Question: I have this database and these data:
<URL>
My idea is to get this result:

But i don't know how i can show the qualifications in columns in a same query.
On the other hand, i have another problem. There are 2 pupils (141 and 143) who show they haven't any exam qualifications. I don't know why is happening. They are in red on picture.
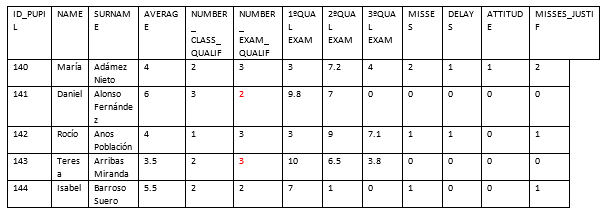
Answer: >
Currently you have no proper means to tell apart first exam from second or third across all 'pupil_id's. Using 'id_qualification' or 'date' doesn't cut it. id's should't necessarily be in proper order so do dates. It's possible to first insert a row for the last exam and then for the first. Between these inserts results of the query will be incorrect. Technically rows can be enumerated using 'date' for ordering, but again it's unreliable and slow. One way to resolve this is to have a designated column that tells exactly what exam is this.
Having such column you can use conditional aggregation to easily produce necessary columns.
>
You can correctly calculate your totals per each 'id_pupil' this way
'''
SELECT p.id_pupil, name, surname,
IFNULL(media, 0.00) media,
IFNULL(total_class, 0) total_class,
IFNULL(total_exams, 0) total_exams,
IFNULL(total_miss, 0) total_miss,
IFNULL(total_delay, 0) total_delay,
IFNULL(total_attitude, 0) total_attitude,
IFNULL(total_miss_justif, 0) total_miss_justif
FROM pupils p LEFT JOIN
(
SELECT p.id_pupil,
ROUND(AVG(CASE WHEN type_qualification='class'
THEN qualification END), 2) media,
SUM(type_qualification='class') total_class,
SUM(type_qualification='exam') total_exams
FROM pupils p JOIN qualifications q
ON p.id_pupil = q.id_pupil
WHERE p.level = 1
AND p.class = 'A'
AND q.id_trimester = 1
GROUP BY id_pupil
) q
ON p.id_pupil = q.id_pupil LEFT JOIN
(
SELECT p.id_pupil,
SUM(type_incident = 'miss') total_miss,
SUM(type_incident = 'delay') total_delay,
SUM(type_incident = 'attitude') total_attitude,
SUM(type_incident = 'miss_justif') total_miss_justif
FROM pupils p JOIN incidents i
ON p.id_pupil = i.id_pupil
WHERE p.level = 1
AND p.class = 'A'
AND i.id_trimester = 1
GROUP BY p.id_pupil
) i
ON p.id_pupil = i.id_pupil
WHERE p.level = 1
AND p.class = 'A';
'''
Output:
Here is a <URL> demo